Question: I am working on an Android studio project and have integrated "Firebase Performance Monitoring". I have tracked the api from the user and got the results. How can I add additional properties to filter results in statistics like this:

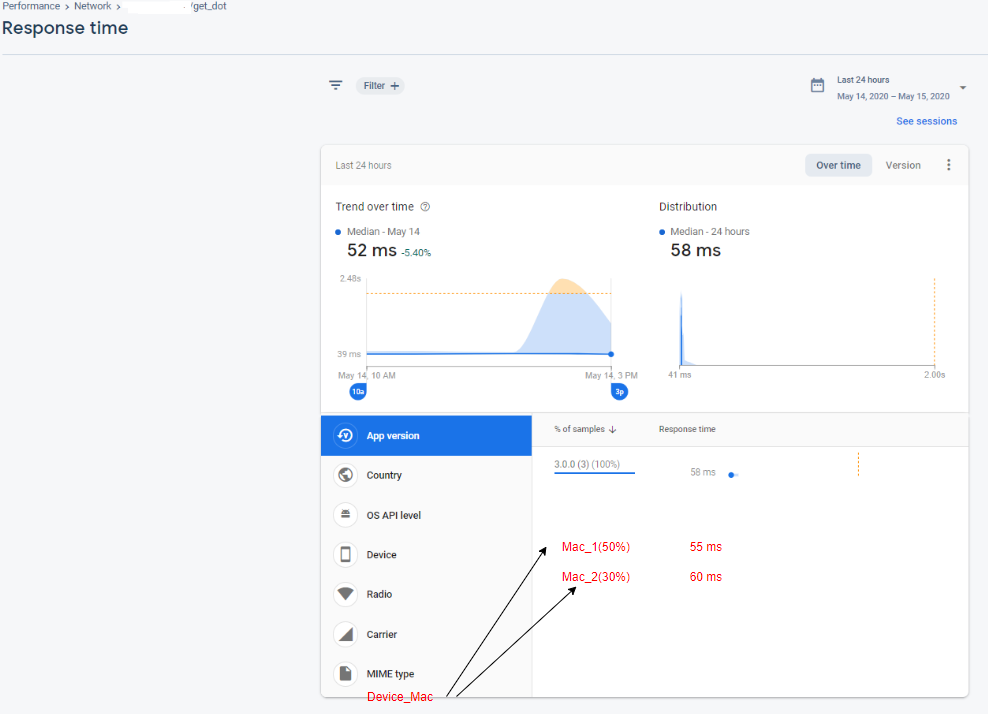
Answer: Firebase performance has "Custom Attributes" precisely for this reason. It allows you to add attributes to all the traces that can enable you to slice and dice the data like you mentioned.
There are some attributes that are automatically added to every trace (No code required): <URL>
For your custom use cases, you can add custom attributes as needed. APIs are available at <URL>
Unfortunately, custom attributes are not available on Out of the box collected metrics.